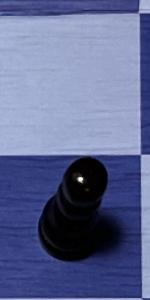
Label: Pawn_Black